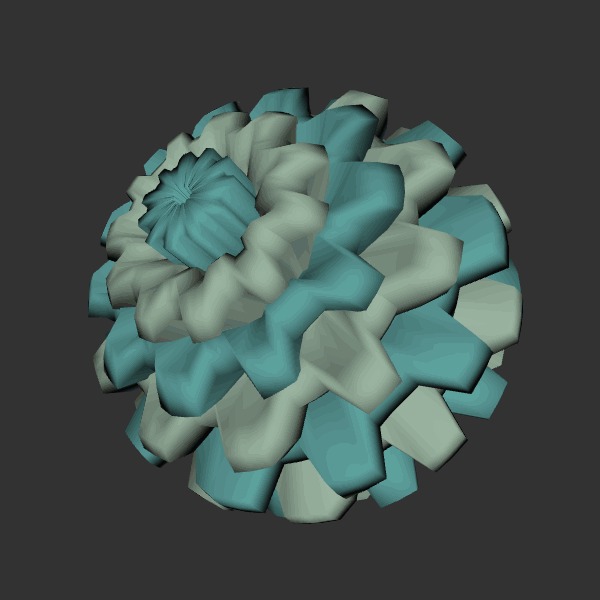
Background: dark